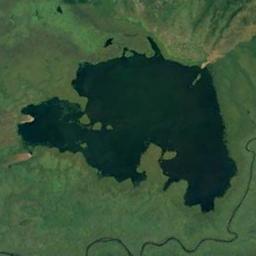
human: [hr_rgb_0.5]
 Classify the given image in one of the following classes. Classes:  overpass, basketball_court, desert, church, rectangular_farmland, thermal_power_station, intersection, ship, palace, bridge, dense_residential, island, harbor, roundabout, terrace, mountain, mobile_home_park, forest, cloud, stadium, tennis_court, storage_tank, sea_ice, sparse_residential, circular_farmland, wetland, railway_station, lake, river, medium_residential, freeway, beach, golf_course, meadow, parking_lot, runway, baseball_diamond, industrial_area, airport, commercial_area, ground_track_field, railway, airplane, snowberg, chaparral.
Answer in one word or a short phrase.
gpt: lake